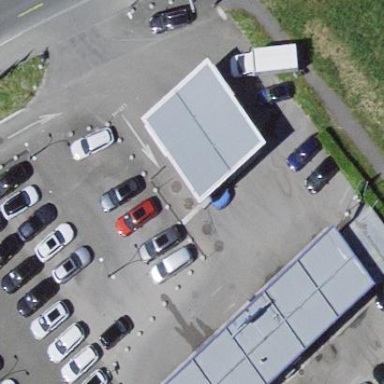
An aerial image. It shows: Fuel station with roof.